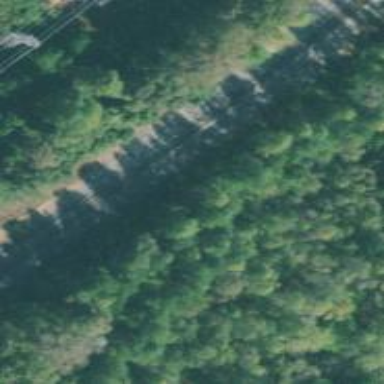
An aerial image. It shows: Railway track.